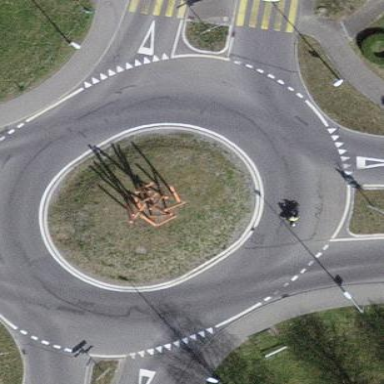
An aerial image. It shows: Secondary road leading to roundabout.